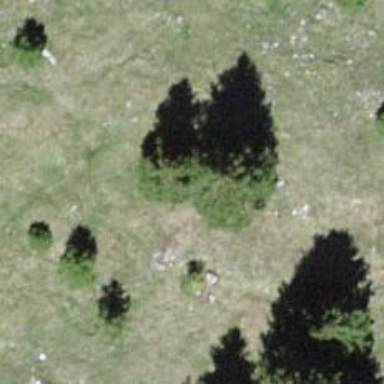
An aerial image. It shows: Needle-leaved tree in natural setting.